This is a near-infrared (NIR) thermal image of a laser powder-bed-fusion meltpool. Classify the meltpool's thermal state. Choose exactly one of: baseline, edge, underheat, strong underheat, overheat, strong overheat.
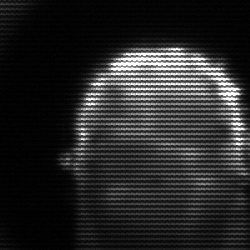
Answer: baseline